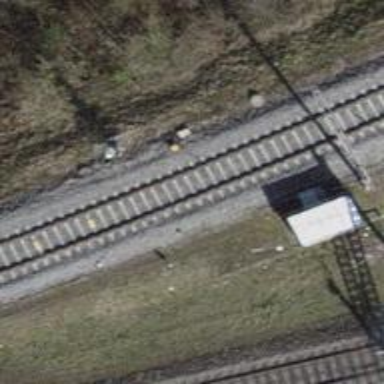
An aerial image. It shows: Railway with electrified contact lines.